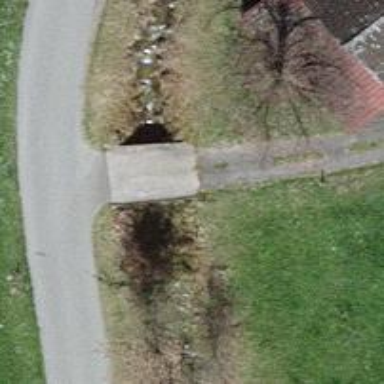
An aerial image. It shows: Culvert tunnel.